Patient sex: F
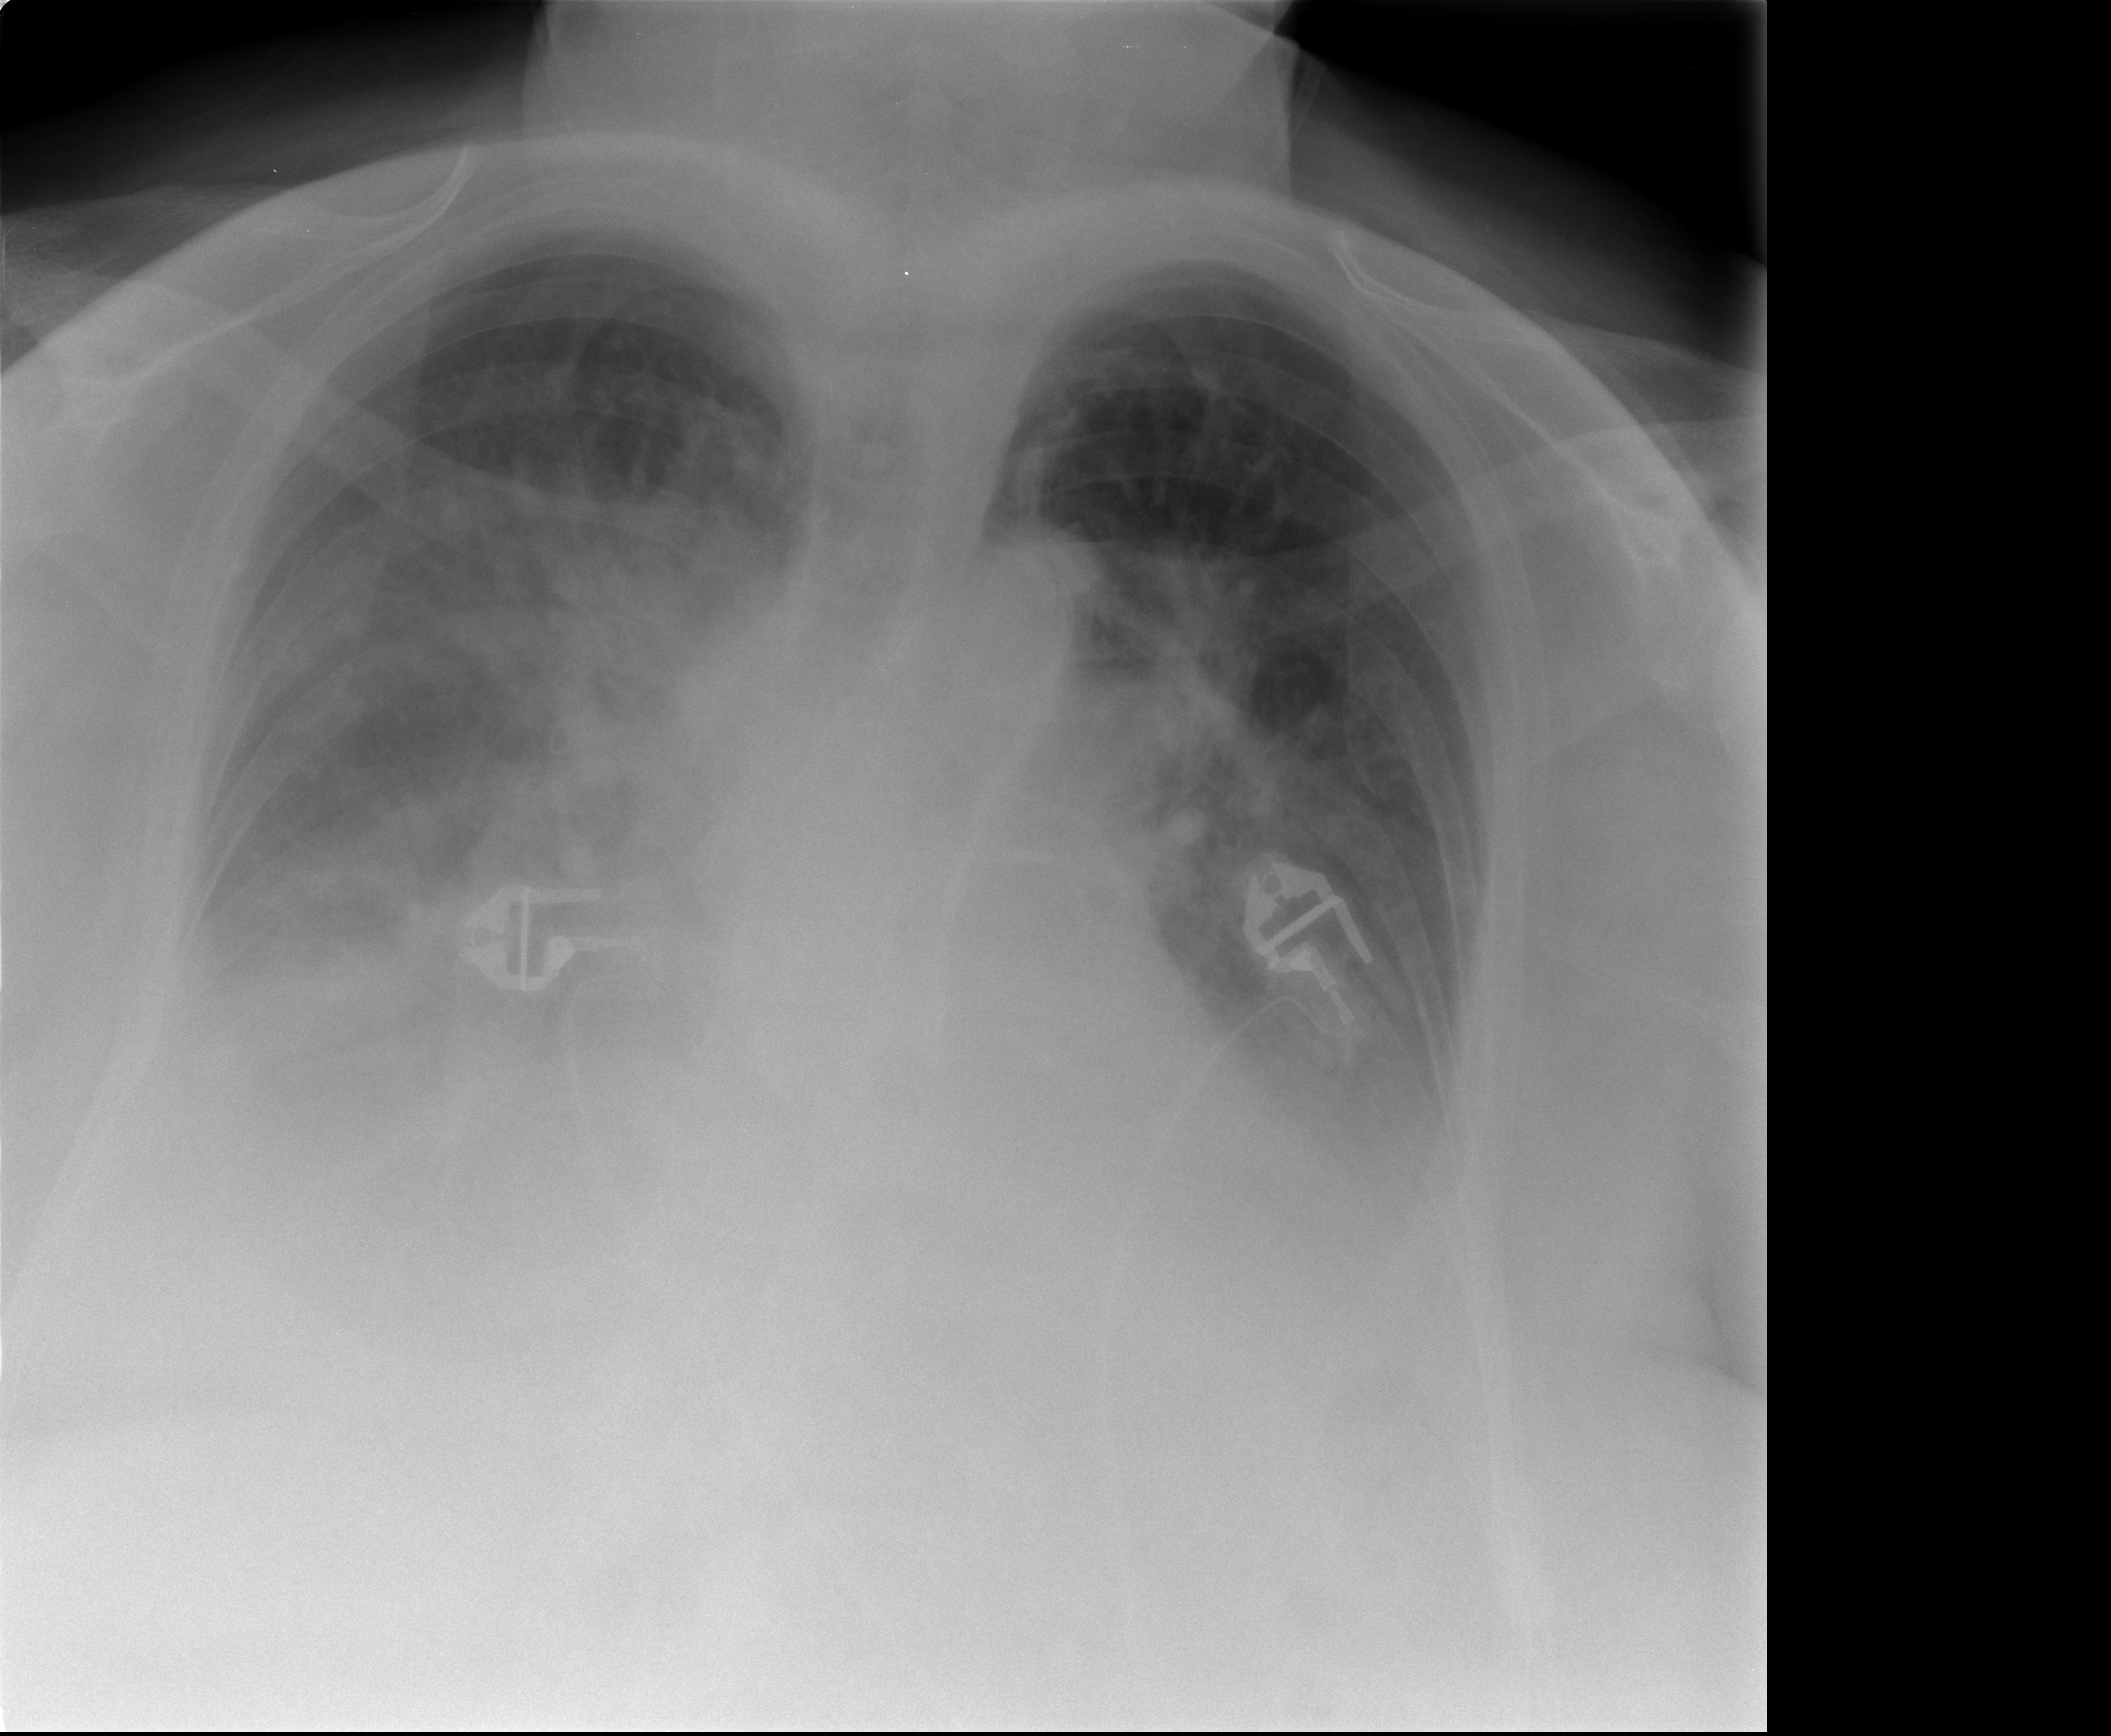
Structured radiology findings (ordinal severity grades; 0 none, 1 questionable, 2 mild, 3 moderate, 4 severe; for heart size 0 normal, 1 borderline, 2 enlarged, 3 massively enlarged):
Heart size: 2
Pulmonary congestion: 3
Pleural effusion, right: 3
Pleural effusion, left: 2
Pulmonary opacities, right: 2
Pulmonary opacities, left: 2
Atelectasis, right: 3
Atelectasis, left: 3